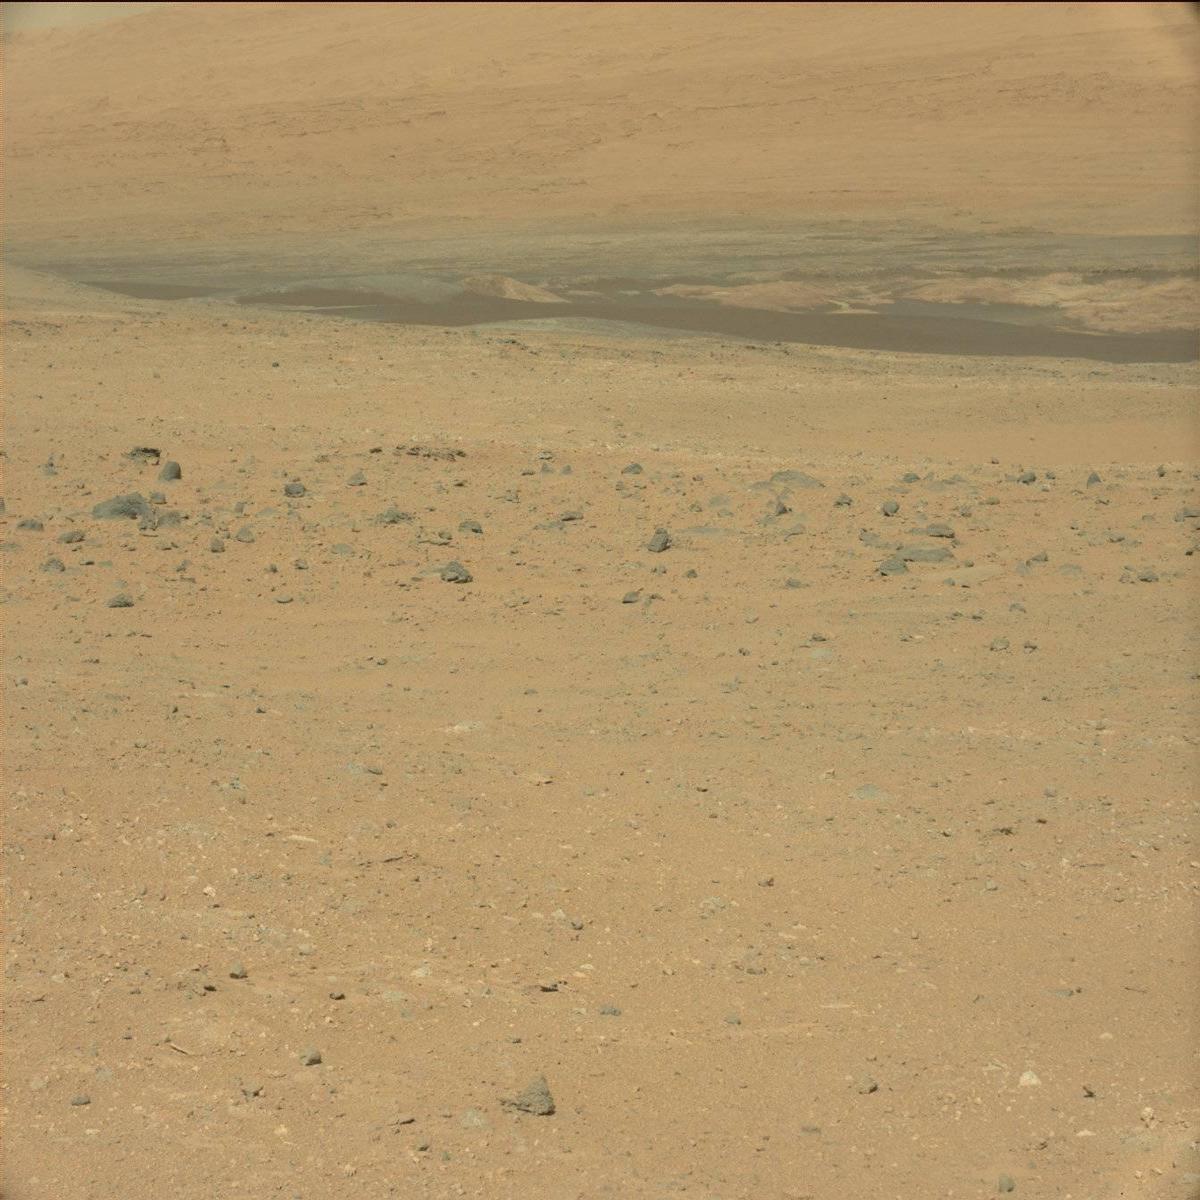
Terrain classes present: Bedrock, Ridge, Sand / Soil, Sky